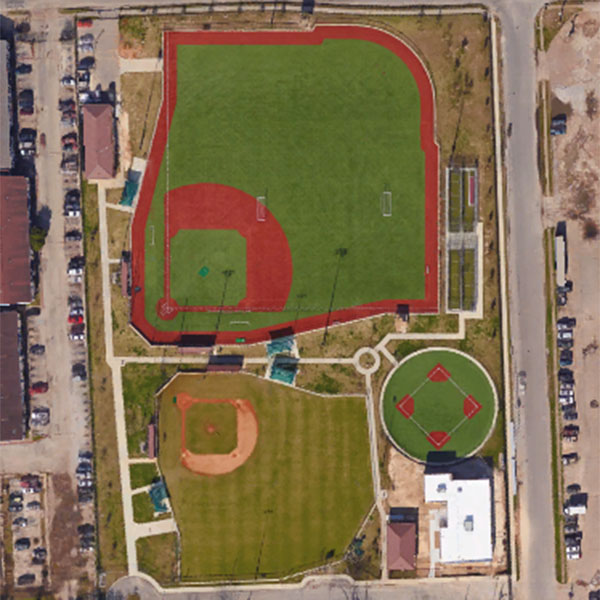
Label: BaseballField